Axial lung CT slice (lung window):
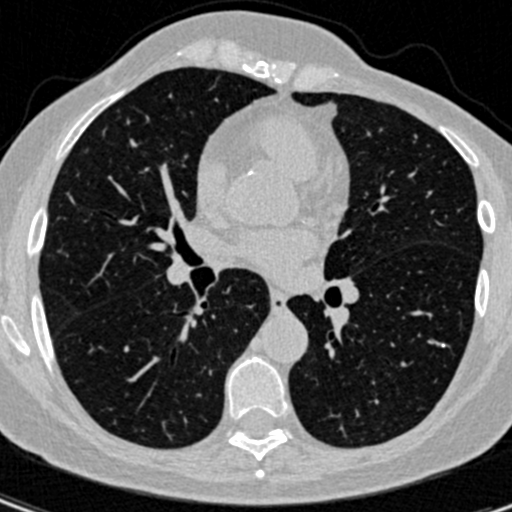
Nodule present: no